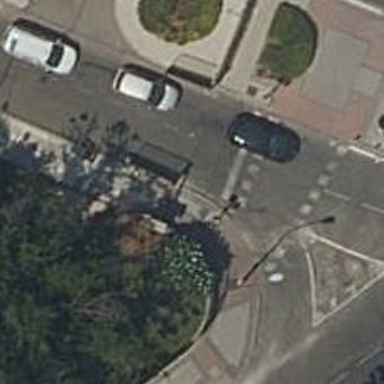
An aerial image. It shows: Sidewalk.